【题型】证明题　【知识点】解析几何　【难度】hard
已知双曲线$C$:$\frac{x^2}{a^2} - \frac{y^2}{b^2} = 1$的右顶点为$A(2,0)$，$E,F$是双曲线上两点，过$A$作斜率为$\frac{\sqrt{3}}{2}$的直线$l$，$l$与双曲线只有$A$点这一个交点。

(1) 求双曲线$C$的方程；

(2) 若$\triangle AEF$是以$A$为直角顶点的等腰直角三角形，求$\triangle AEF$的面积；

(3) 已知点$D(4,3)$和双曲线上两动点$M,N$，满足$DM \perp DN$，过点$D$作$DH \perp MN$于$H$点，证明：$H$点在一个定圆上，并求定圆的方程。
【解答】
\textbf{【答案】}
(1) $\frac{x^2}{4} - \frac{y^2}{3} = 1$

(2) $144$

(3) 证明见解析，$(x - 16)^2 + (y + 9)^2 = 288$

\textbf{【分析】}
(1) 根据顶点坐标和斜率可得方程；

(2) 利用弦长公式得出$|AE|$，结合垂直关系可得$|AF|$，利用$|AE| = |AF|$可求斜率，进而可得三角形的面积；

(3) 设出$MN$的方程，结合垂直关系，得出$MN$过定点，进而可证结论。

\textbf{【详解】}
(1) 因为右顶点为$A(2,0)$，所以$a = 2$，

又因为过$A$斜率为$\frac{\sqrt{3}}{2}$的直线与双曲线只有$A$点这一个交点，

所以$\frac{b}{a} = \frac{\sqrt{3}}{2}$，即$b = \sqrt{3}$，所以方程为$\frac{x^2}{4} - \frac{y^2}{3} = 1$。

---

(2) 由题意可知直线$AE$的斜率存在且不为零，设$AE: y = k(x - 2)$，则$AF: y = -\frac{1}{k}(x - 2)$，

联立
\[
\begin{cases}
y = k(x - 2) \\
3x^2 - 4y^2 = 12
\end{cases}
\]
，$(3 - 4k^2)x^2 + 16k^2x - 16k^2 - 12 = 0$，

$3 - 4k^2 \neq 0$，$\Delta = (16k^2)^2 - 4(3 - 4k^2)(-16k^2 - 12) = 144 > 0$，

设$E(x_0,y_0)$，则$2 + x_0 = -\frac{16k^2}{3 - 4k^2}$，$2x_0 = -\frac{16k^2 + 12}{3 - 4k^2}$，

$|AE| = \sqrt{1 + k^2}|x_0 - 2| = \sqrt{1 + k^2}\sqrt{(2 + x_0)^2 - 8x_0} = \frac{12\sqrt{1 + k^2}}{|3 - 4k^2|}$，

利用$-\frac{1}{k}$代换$k$可得$|AF| = \sqrt{1 + \frac{1}{k^2}} \frac{12k^2}{|3k^2 - 4|}$，

由题意$|AE| = |AF|$，$\frac{12\sqrt{1 + k^2}}{|3 - 4k^2|} = \sqrt{1 + \frac{1}{k^2}} \frac{12k^2}{|3k^2 - 4|}$，

整理得$4|k|^3 + 3|k|^2 - 3|k| - 4 = 0$，$4|k|^3 - 4|k|^2 + 7|k|^2 - 3|k| - 4 = 0$，

$(|k| - 1)(4|k|^2 + 7|k| + 4) = 0$，因为$4|k|^2 + 7|k| + 4 > 0$，所以$|k| - 1 = 0$，即$k = \pm 1$，

此时$|AE| = 12\sqrt{2}$，所以$\triangle AEF$的面积为$\frac{1}{2}|AE|^2 = 144$。

---

(3) 若直线$MN$的斜率为$0$，设$MN: y = t$，则$\frac{x^2}{4} - \frac{t^2}{3} = 1$，解得$x = \pm 2\sqrt{1 + \frac{t^2}{3}}$，

不妨设$M\left(-2\sqrt{1 + \frac{t^2}{3}},t\right)$，$N\left(2\sqrt{1 + \frac{t^2}{3}},t\right)$，则$\overrightarrow{DM} = \left(-2\sqrt{1 + \frac{t^2}{3}} - 4,t - 3\right)$，$\overrightarrow{DN} = \left(2\sqrt{1 + \frac{t^2}{3}} - 4,t - 3\right)$；

因为$DM \perp DN$，所以$(t - 3)^2 + 16 - 4\left(1 + \frac{t^2}{3}\right) = 0$，解得$t = -21$或$t = 3$（舍）。

若直线$MN$的斜率不为$0$，设$MN: x = my + n$，$M(x_1,y_1)$，$N(x_2,y_2)$；

\[
\begin{cases}
x = my + n \\
3x^2 - 4y^2 = 12
\end{cases}
\]
，$(3m^2 - 4)y^2 + 6mny + 3n^2 - 12 = 0$，

$3m^2 - 4 \neq 0$，$\Delta = (6mn)^2 - 4(3m^2 - 4)(3n^2 - 12) > 0$，

$y_1 + y_2 = -\frac{6mn}{3m^2 - 4}$，$y_1y_2 = \frac{3n^2 - 12}{3m^2 - 4}$，

$x_1 + x_2 = m(y_1 + y_2) + 2n = -\frac{8n}{3m^2 - 4}$，

$x_1x_2 = m^2y_1y_2 + mn(y_1 + y_2) + n^2 = -\frac{12m^2 + 4n^2}{3m^2 - 4}$，

$\overrightarrow{DM} = (x_1 - 4,y_1 - 3)$，$\overrightarrow{DN} = (x_2 - 4,y_2 - 3)$，

因为$DM \perp DN$，所以$\overrightarrow{DM} \cdot \overrightarrow{DN} = 0$，即$x_1x_2 - 4(x_1 + x_2) + y_1y_2 - 3(y_1 + y_2) + 25 = 0$，

$-\frac{12m^2 + 4n^2}{3m^2 - 4} + \frac{32n}{3m^2 - 4} + \frac{3n^2 - 12}{3m^2 - 4} + \frac{18mn}{3m^2 - 4} + 25 = 0$，

整理得$63m^2 + 18mn - n^2 + 32n - 112 = 0$，即$(21m - n + 28)(3m + n - 4) = 0$，

即$n = 21m + 28$或$n = 4 - 3m$，

当$n = 4 - 3m$时，$MN: x = m(y - 3) + 4$过点$D$，舍去；

当$n = 21m + 28$时，$MN: x = m(y + 21) + 28$，此时过定点$Q(28,-21)$；

综上可知直线$MN$恒过定点$Q(28,-21)$。

因为$DH \perp MN$，所以$H$点一定在以$DQ$为直径的圆上，

定圆的圆心为$(16,-9)$，半径为$12\sqrt{2}$，所以方程为$(x - 16)^2 + (y + 9)^2 = 288$。

\textbf{【点睛】} 关键点点睛：本题求解的关键有两点：一是等腰直角三角形条件的转化，利用垂直和相等得出弦长；二是第三问中$H$在定圆上的问题转化为直线$MN$恒过定点的问题。

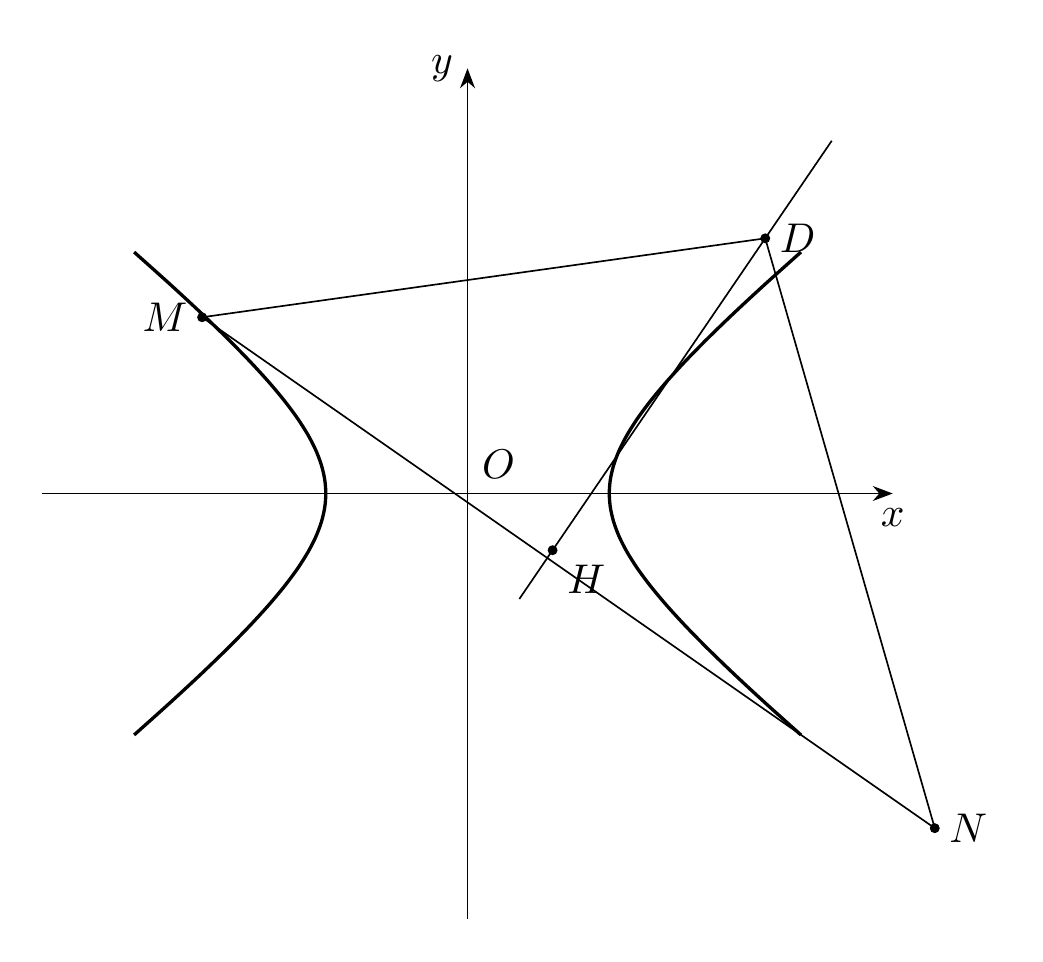